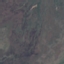
Label: HerbaceousVegetation